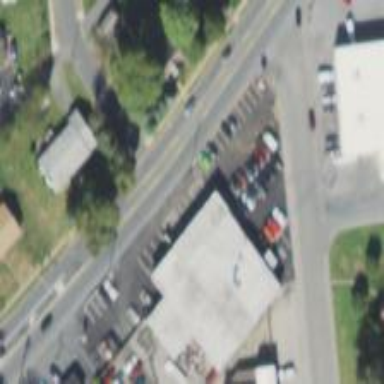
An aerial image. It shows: Car repair shop located in building.